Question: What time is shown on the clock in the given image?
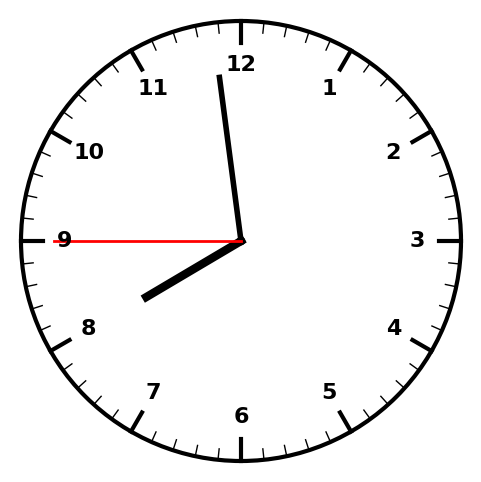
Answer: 07:58:45